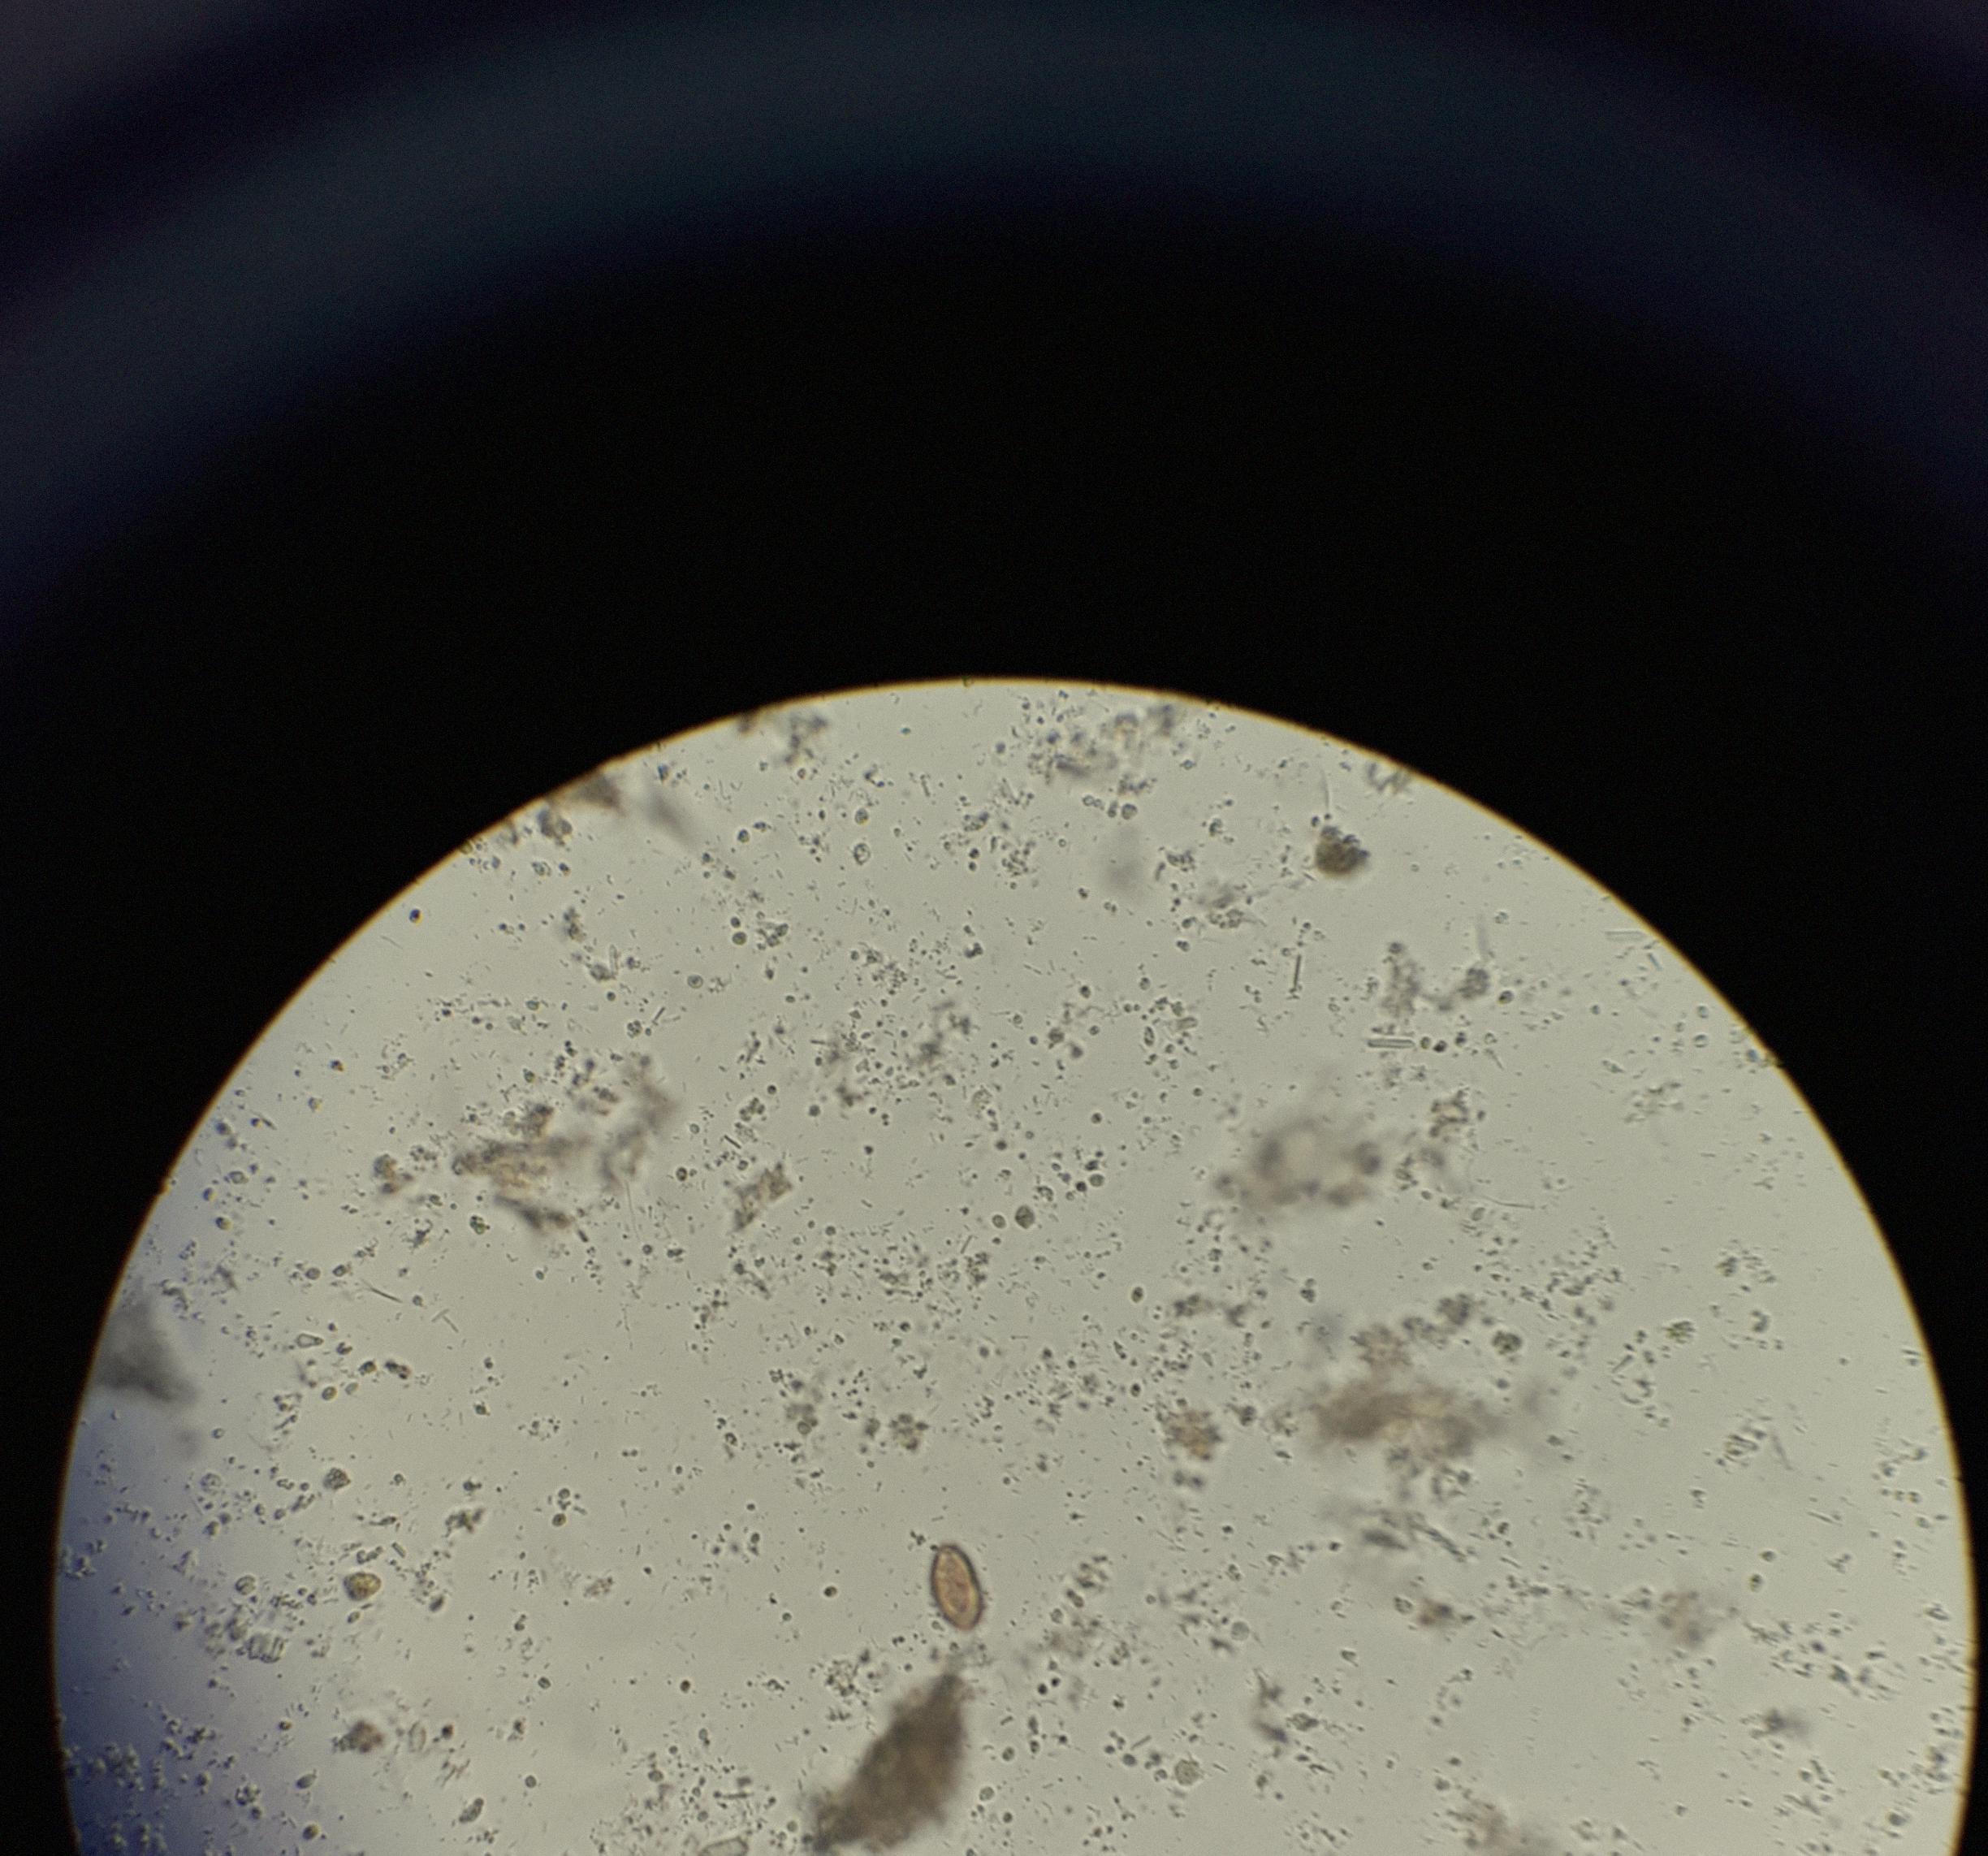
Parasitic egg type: Opisthorchis viverrine